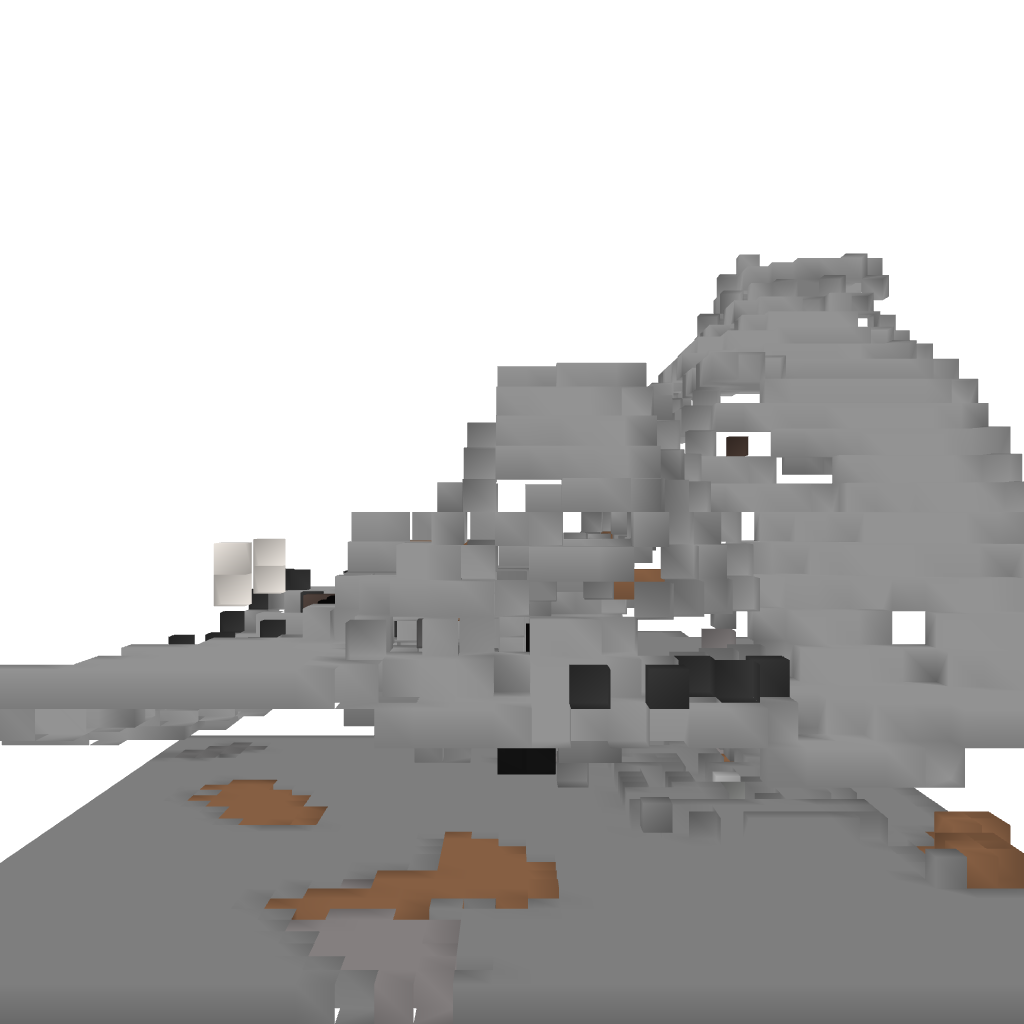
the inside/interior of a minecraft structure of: The Quartz Labyrinth